Field crop: maize
Growth stage: 2
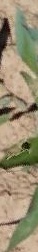
Species: maize